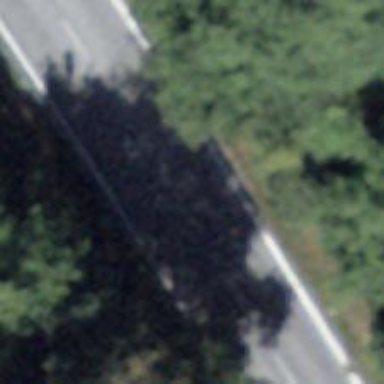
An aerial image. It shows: Tertiary road with asphalt surface.